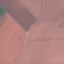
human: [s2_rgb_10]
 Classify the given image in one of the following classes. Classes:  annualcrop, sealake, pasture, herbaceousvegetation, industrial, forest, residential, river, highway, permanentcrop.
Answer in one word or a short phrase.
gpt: AnnualCrop